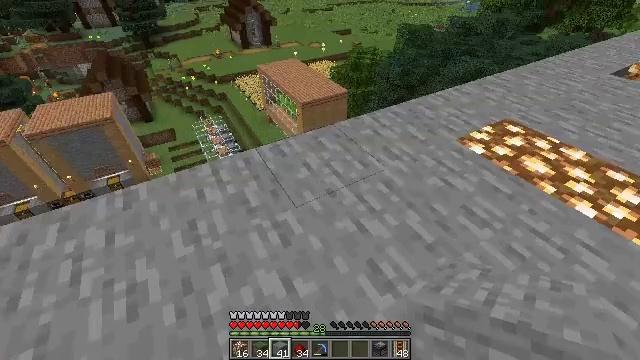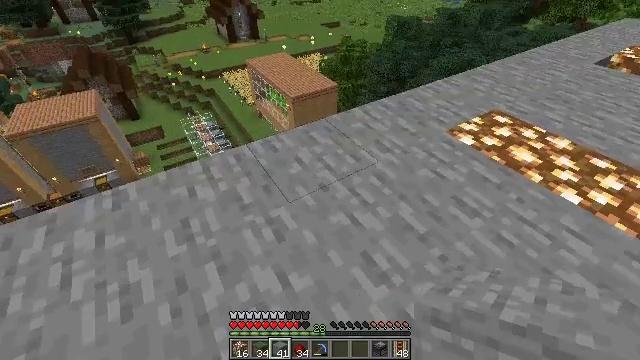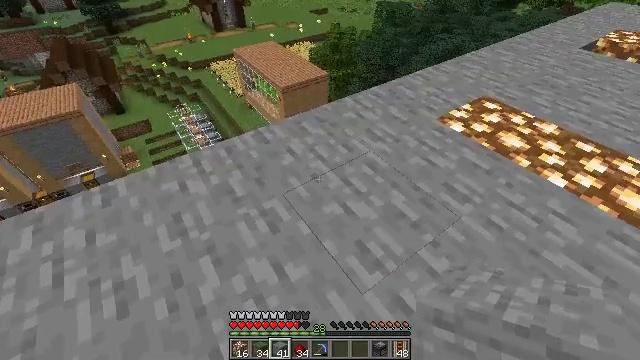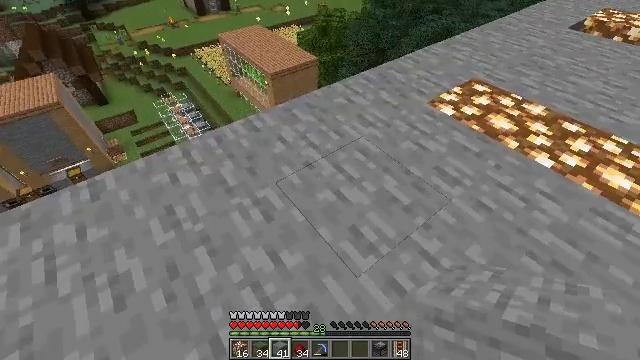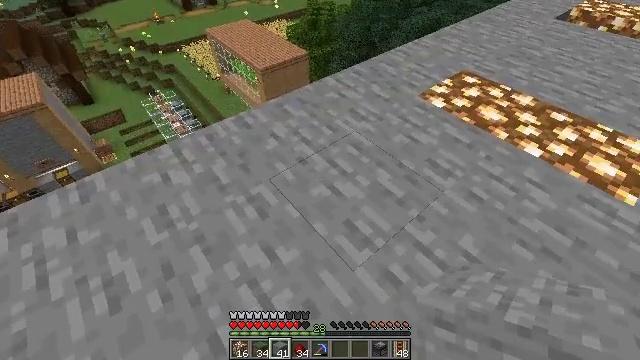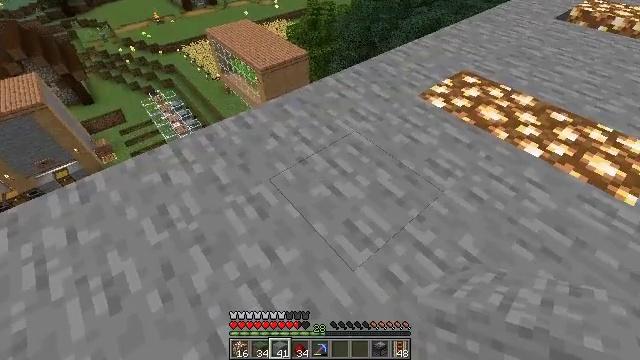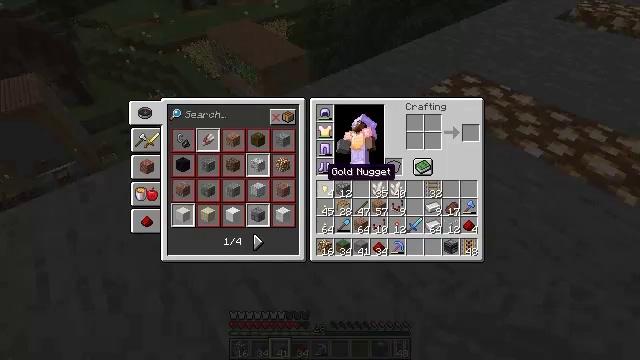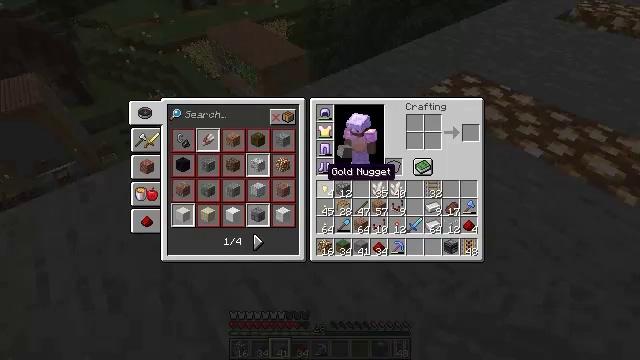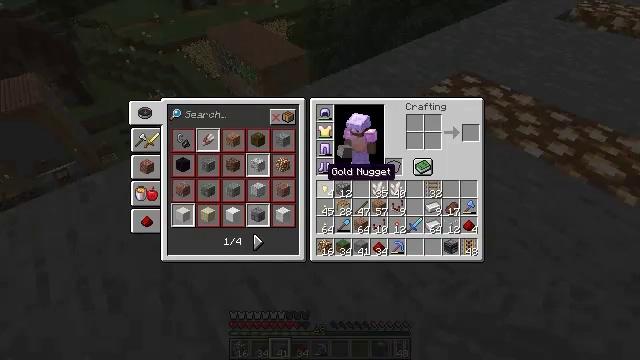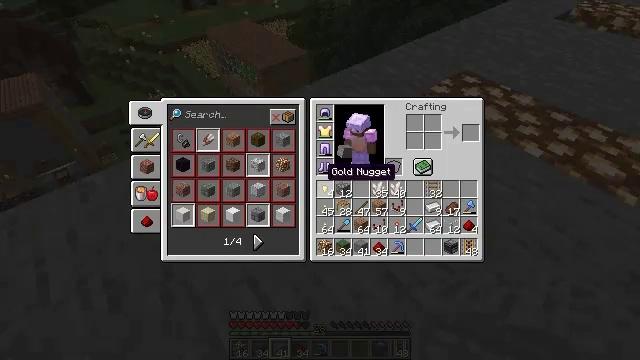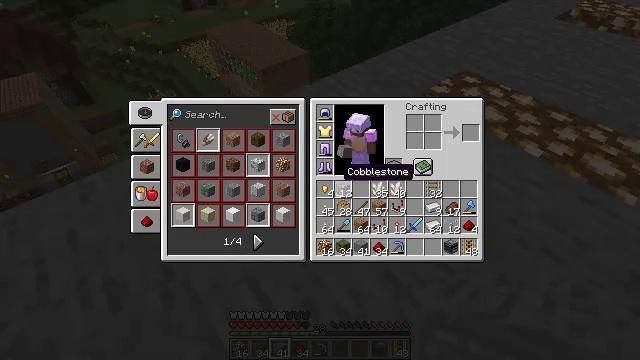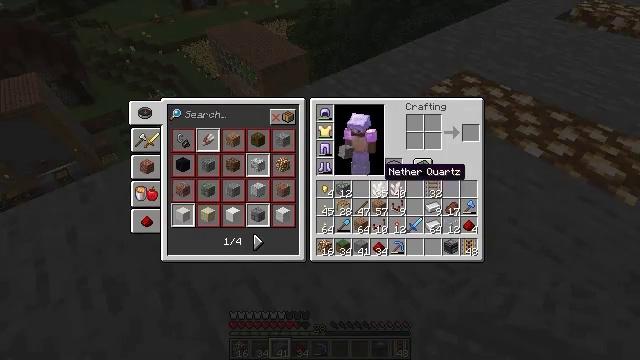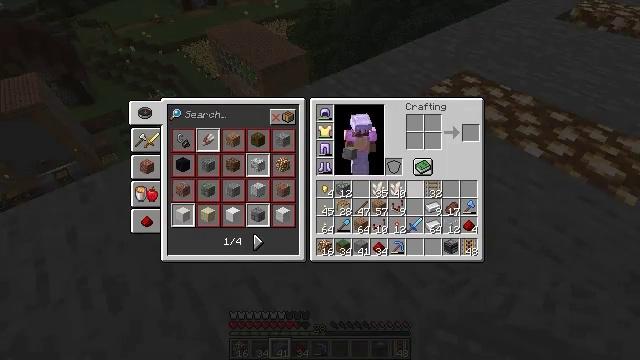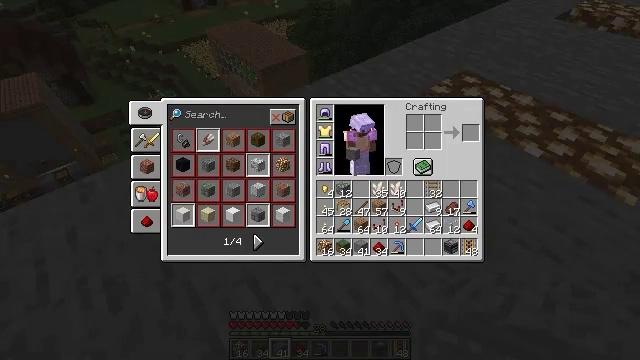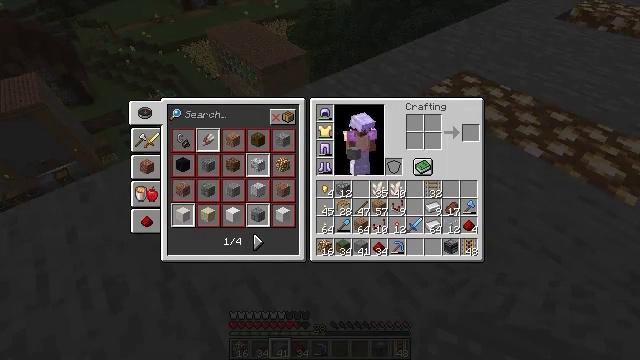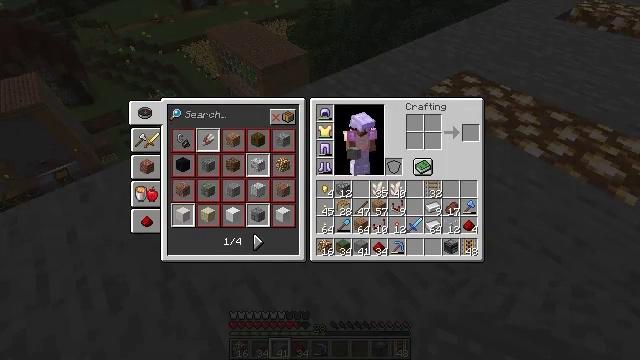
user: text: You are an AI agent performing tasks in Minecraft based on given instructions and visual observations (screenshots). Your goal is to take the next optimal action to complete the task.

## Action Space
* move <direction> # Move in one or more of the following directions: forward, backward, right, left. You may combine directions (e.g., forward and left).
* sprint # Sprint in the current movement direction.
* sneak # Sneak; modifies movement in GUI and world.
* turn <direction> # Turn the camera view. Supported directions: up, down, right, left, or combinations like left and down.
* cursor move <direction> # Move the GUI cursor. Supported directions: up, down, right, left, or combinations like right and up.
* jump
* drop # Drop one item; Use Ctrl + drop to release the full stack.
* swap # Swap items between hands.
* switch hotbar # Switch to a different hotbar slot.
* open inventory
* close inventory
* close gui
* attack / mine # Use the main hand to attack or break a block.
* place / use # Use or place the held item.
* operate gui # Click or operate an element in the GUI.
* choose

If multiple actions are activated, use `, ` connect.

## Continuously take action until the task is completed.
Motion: motion action
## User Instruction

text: Place redstone dust in the crafting table to make a redstone block.
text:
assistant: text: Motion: turn right and down
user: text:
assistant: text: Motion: turn right and down
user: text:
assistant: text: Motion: turn right and down
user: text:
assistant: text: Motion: turn right and down
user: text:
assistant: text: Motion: no_op
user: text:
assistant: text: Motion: open inventory
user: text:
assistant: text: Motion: open inventory
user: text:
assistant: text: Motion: open inventory
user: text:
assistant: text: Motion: no_op
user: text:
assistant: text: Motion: cursor move right
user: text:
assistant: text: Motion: cursor move right
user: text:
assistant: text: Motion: cursor move right
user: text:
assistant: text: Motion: cursor move right
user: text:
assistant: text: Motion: cursor move right
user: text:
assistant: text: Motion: no_op
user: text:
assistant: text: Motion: no_op
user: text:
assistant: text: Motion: no_op
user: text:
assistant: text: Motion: cursor move right
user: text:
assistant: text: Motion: cursor move right
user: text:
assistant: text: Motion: cursor move down
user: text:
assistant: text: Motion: cursor move down
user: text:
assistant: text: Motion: no_op
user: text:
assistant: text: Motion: no_op
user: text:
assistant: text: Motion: no_op
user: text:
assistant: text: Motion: no_op
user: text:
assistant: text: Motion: no_op
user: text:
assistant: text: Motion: no_op
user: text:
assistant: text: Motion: no_op
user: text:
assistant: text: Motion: cursor move left and down
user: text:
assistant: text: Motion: cursor move left and down